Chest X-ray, PA view. Patient: 45 years old, sex M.
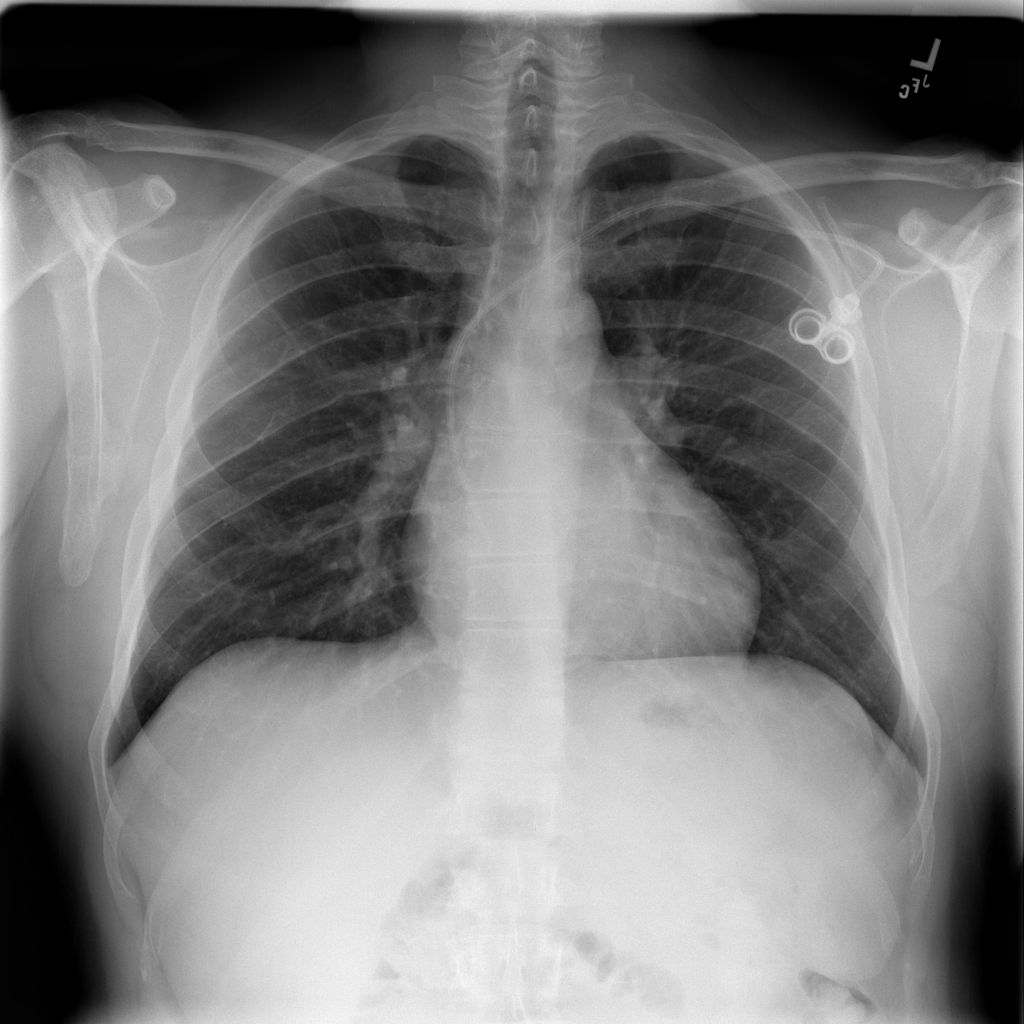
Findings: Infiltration